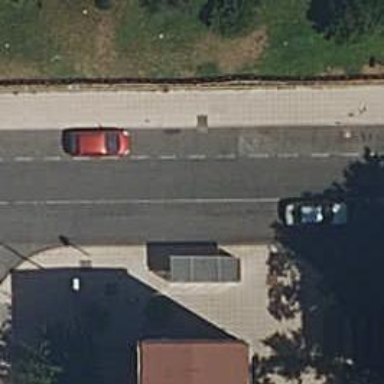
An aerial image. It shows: Public transport stop position.